Question: I'm trying to develop following functionality for a sidebar. In a nutshell, Sidebar will have 100% height and will be absolutely positioned. Inside it there is content, which should scroll with the page, while sidebar is fixed. And as addition there is a shadow effect / response to show user if he can scroll down or up. So for example if there is something that can be scrolled down / up show shadow there, if not don't show shadow. I made a quick mockup, hopefully it will help you understand what happens if page is scrolled:

I made a quick with content and sidebar, this is as far as I can get at the moment. <URL>
I assume this can't be achieved only with css and html and work cross browser, so jQuery solutions are welcome.
'''
<div id="main"> <!-- Demo Content (Scroll down for sidebar) -->
<!-- Demo content here -->
</div>
<aside id="sidebar">
<div id="side-content-1"></div>
<div id="side-content-2"></div>
</aside>
'''
'''
body {
background: #f3f3f3;
margin: 0;
padding: 0;
}
#page-wrapper {
width: 90%;
margin: 0 auto;
overflow: hidden;
}
#sidebar {
width: 30%;
float: left;
background: #ffffff;
padding: 10px;
height: 100%;
position: fixed;
}
#main {
width: 60%;
float: right;
}
#side-content-1, #side-content-2 {
height: 400px;
}
#side-content-1 {
background: red;
opacity: 0.4;
}
#side-content-2 {
background: green;
opacity: 0.4;
margin-top: 10px;
}
'''
Bare in mind content in sidebar sums up to less than one of the page content, so once it reaches the bottom (so when bottom shadow disappears) it should stay there, while main content can be still scrolled down.
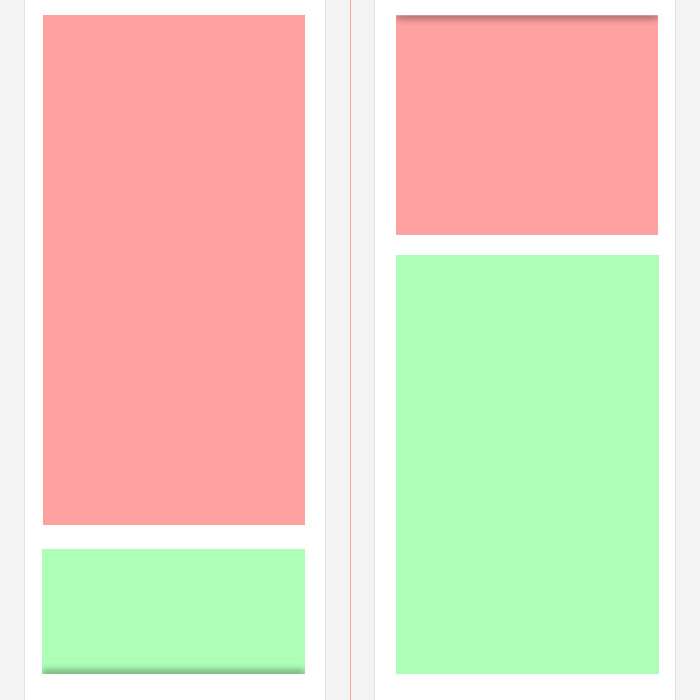
Answer: I went through and polished it a little more and took care of some window resizing issues.
I think this will work for you:
<URL>
JS
'''
$(window).scroll(function () {
var y = $(window).scrollTop();
var x = $(window).scrollTop() + $(window).height();
var s = $('#sidebar').height();
var o = $('#side-content-1').offset().top;
var q = $('#side-content-1').offset().top + $('#side-content-1').height();
var u = $('#side-content-2').offset().top;
if (x > s) {
$('#sidebar').css({
'position': 'fixed',
'bottom': '0',
'width': '27%'
});
$('#bottomShadow').hide();
}
if (x < s) {
$('#sidebar').css({
'position': 'static',
'width': '30%'
});
$('#bottomShadow').show();
}
if (y > o) {
$('#topShadow').show().css({
'position': 'fixed',
'top': '-2px'
});
}
if (y < o) {
$('#topShadow').hide();
}
if (y > q - 4 && y < q + 10) {
$('#topShadow').hide();
}
if (x > u - 10 && x < u + 4) {
$('#bottomShadow').hide();
}
});
var shadow = (function () {
$('#topShadow, #bottomShadow').width($('#sidebar').width());
});
$(window).resize(shadow);
$(document).ready(shadow);
'''
CSS
'''
body {
background: #f3f3f3;
margin: 0;
padding: 0;
}
#page-wrapper {
width: 90%;
margin: 0 auto;
overflow: hidden;
}
#sidebar {
width: 30%;
float:left;
background: #ffffff;
padding: 10px;
}
#main {
width: 60%;
float: right;
}
#side-content-1, #side-content-2 {
height: 400px;
}
#side-content-1 {
background: red;
opacity: 0.4;
}
#side-content-2 {
background: green;
opacity: 0.4;
margin-top: 10px;
}
#topShadow {
display:none;
height:2px;
box-shadow:0px 5px 4px #000;
}
#bottomShadow {
position:fixed;
bottom:-3px;
height:2px;
width:99%;
box-shadow:0px -5px 4px #000;
}
'''